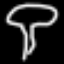
Label: mushroom